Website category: university
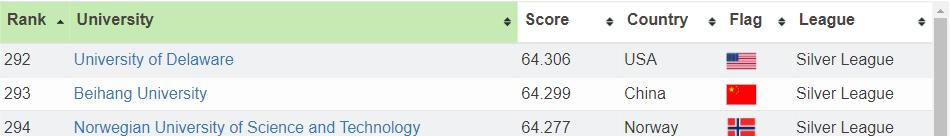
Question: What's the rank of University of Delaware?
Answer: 292

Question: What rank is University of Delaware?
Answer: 292

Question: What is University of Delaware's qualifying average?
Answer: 292

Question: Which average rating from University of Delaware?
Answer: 292

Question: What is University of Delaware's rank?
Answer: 292

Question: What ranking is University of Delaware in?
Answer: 292

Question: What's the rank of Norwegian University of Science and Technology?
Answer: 294

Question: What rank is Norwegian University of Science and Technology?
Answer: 294

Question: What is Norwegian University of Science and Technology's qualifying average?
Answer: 294

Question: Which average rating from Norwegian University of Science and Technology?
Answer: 294

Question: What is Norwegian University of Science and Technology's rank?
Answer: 294

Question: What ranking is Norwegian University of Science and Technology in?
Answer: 294

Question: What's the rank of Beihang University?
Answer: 293

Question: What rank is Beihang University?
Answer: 293

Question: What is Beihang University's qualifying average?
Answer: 293

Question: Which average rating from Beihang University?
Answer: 293

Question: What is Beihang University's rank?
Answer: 293

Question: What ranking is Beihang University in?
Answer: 293

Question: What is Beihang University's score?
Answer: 64.299

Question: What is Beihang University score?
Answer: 64.299

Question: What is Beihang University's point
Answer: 64.299

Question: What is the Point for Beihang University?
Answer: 64.299

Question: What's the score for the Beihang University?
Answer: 64.299

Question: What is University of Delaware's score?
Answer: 64.306

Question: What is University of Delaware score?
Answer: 64.306

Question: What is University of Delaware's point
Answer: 64.306

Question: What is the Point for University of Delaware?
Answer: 64.306

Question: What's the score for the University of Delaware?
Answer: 64.306

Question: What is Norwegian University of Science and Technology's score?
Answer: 64.277

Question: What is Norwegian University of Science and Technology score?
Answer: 64.277

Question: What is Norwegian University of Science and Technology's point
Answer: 64.277

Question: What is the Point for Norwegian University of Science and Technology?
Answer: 64.277

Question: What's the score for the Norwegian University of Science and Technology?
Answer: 64.277

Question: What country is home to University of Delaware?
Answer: USA

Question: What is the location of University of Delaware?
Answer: USA

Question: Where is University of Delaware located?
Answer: USA

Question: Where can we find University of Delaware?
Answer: USA

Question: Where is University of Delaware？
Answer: USA

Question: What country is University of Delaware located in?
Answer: USA

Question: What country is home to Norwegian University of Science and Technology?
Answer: Norway

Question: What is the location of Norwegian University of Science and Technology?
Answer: Norway

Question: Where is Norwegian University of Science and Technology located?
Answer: Norway

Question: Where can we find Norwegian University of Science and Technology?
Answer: Norway

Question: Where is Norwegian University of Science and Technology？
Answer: Norway

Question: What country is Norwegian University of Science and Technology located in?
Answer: Norway

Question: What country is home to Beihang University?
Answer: China

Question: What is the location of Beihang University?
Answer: China

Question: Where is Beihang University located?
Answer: China

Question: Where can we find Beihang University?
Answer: China

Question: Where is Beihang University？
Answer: China

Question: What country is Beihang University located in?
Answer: China

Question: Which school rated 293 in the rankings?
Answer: Beihang University

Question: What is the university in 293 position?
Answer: Beihang University

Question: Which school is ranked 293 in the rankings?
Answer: Beihang University

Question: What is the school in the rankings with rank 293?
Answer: Beihang University

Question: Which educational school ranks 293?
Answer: Beihang University

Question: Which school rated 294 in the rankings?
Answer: Norwegian University of Science and Technology

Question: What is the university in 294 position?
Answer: Norwegian University of Science and Technology

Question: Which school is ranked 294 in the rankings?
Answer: Norwegian University of Science and Technology

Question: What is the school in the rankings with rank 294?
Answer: Norwegian University of Science and Technology

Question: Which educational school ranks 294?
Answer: Norwegian University of Science and Technology

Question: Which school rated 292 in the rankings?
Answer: University of Delaware

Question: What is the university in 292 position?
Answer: University of Delaware

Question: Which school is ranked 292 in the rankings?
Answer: University of Delaware